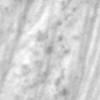
Label: no_change